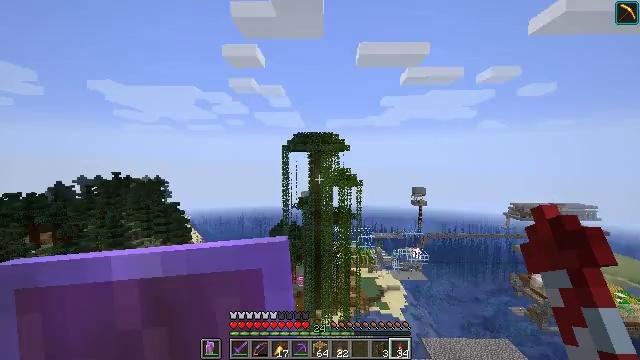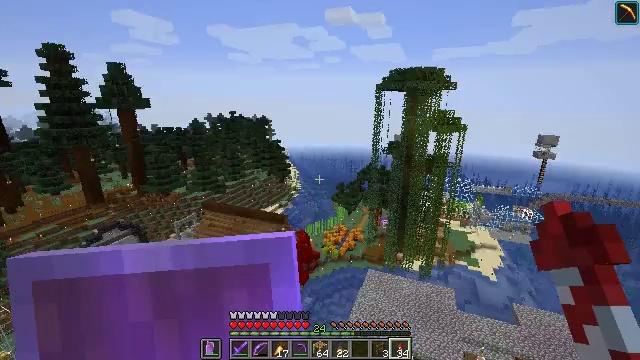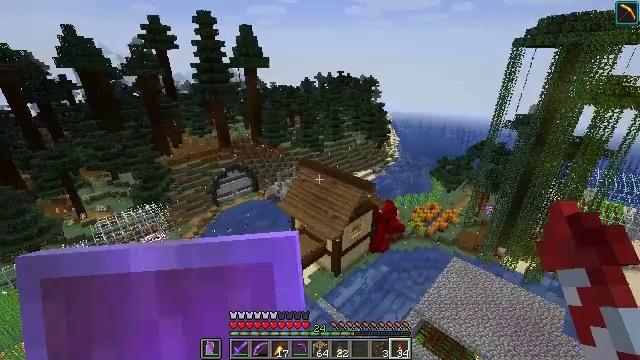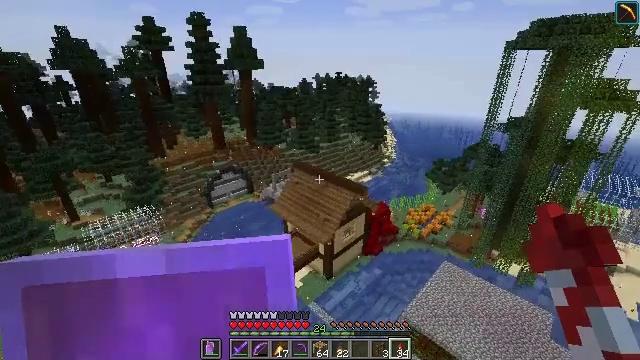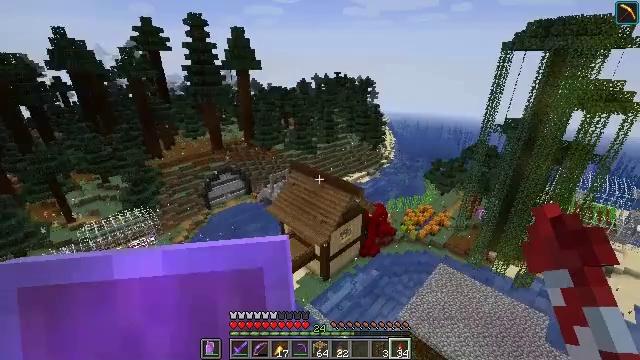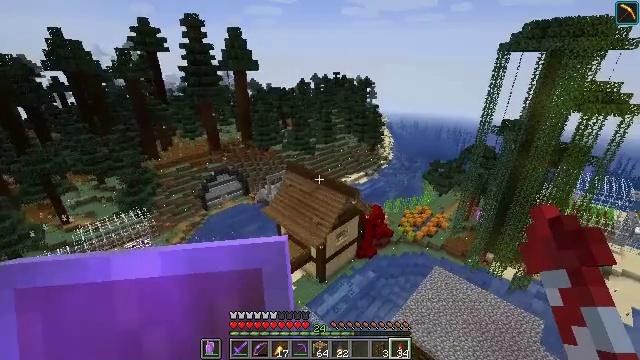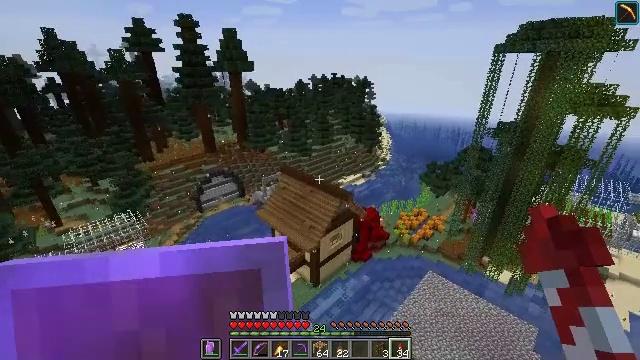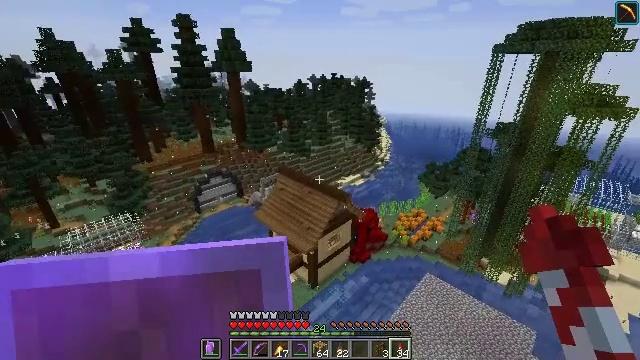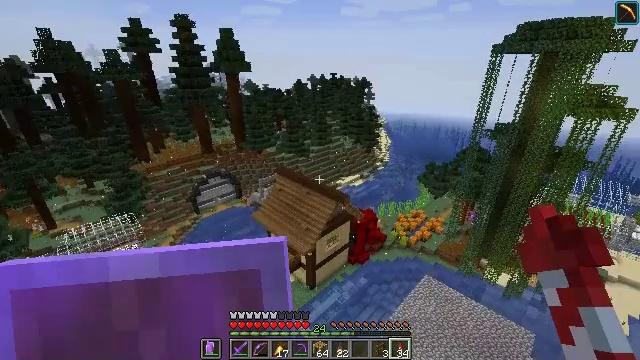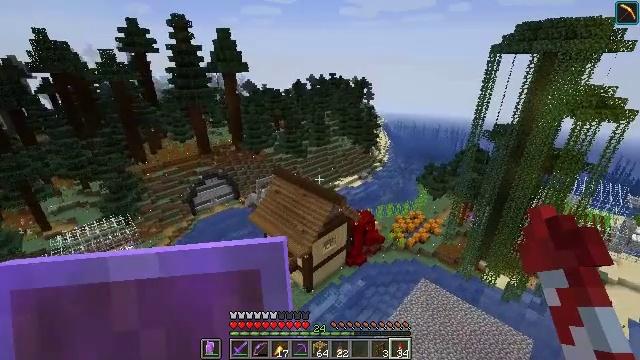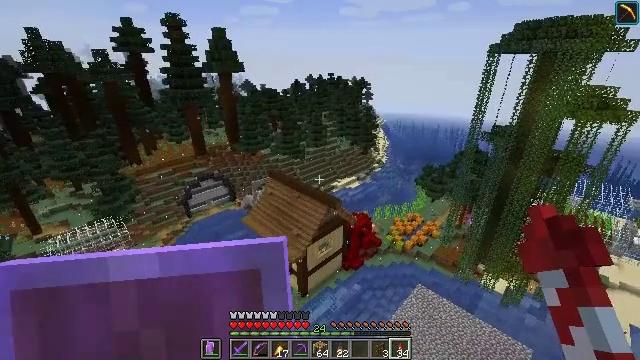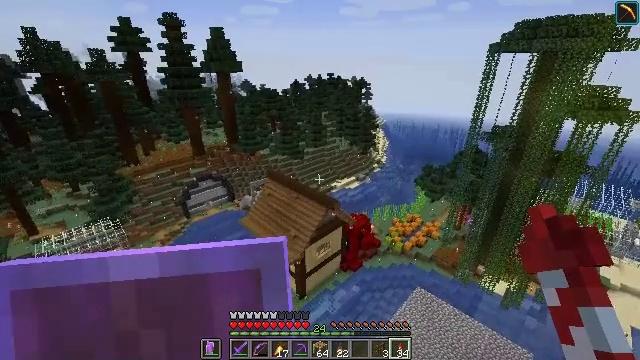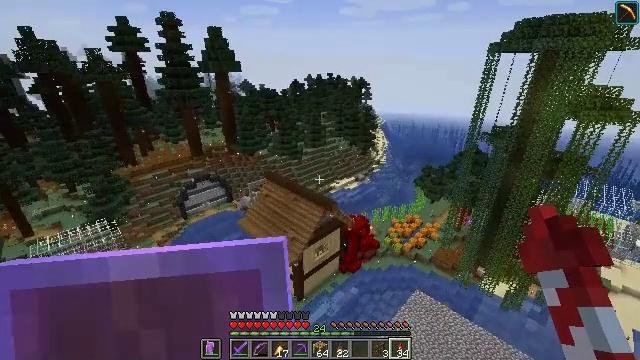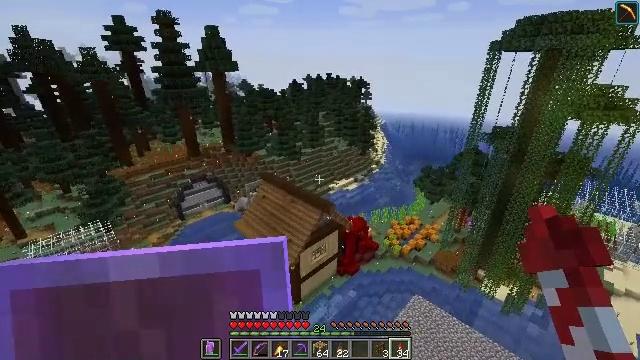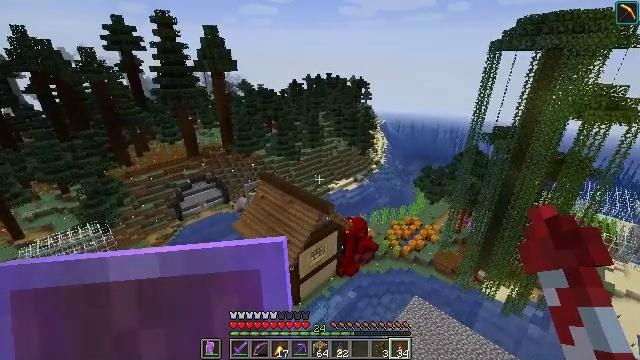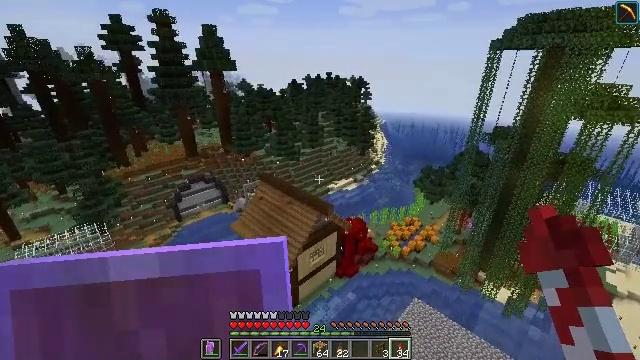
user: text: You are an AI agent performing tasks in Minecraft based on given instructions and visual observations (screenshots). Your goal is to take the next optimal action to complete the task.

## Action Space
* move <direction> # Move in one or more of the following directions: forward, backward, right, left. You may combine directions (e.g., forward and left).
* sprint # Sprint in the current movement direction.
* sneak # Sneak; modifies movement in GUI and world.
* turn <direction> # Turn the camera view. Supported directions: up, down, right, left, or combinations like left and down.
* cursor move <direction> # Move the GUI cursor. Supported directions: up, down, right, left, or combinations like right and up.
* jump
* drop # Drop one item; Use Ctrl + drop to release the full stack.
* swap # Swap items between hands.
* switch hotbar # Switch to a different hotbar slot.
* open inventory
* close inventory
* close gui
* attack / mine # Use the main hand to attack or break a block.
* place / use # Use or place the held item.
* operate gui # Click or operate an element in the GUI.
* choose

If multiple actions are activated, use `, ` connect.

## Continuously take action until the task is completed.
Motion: motion action
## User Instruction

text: Set up the crafting table for crafting a brown carpet.
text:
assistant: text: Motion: no_op
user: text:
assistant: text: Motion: turn left and down
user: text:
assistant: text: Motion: no_op
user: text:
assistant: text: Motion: no_op
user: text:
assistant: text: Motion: no_op
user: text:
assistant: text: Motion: no_op
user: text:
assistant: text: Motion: no_op
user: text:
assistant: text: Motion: no_op
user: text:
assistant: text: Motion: no_op
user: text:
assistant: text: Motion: no_op
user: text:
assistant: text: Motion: no_op
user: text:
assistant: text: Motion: no_op
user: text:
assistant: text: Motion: no_op
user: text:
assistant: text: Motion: no_op
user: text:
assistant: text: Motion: no_op
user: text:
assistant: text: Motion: no_op
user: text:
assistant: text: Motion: turn left and down
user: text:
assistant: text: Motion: turn left and down
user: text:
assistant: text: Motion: turn left and up
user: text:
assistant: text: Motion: turn left
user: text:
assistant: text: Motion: no_op
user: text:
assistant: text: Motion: no_op
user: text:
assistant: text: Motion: no_op
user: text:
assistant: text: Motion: no_op
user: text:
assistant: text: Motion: no_op
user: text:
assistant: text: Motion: no_op
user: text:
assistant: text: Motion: turn right
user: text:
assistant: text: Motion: turn right
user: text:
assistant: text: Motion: turn right
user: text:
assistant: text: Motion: turn right